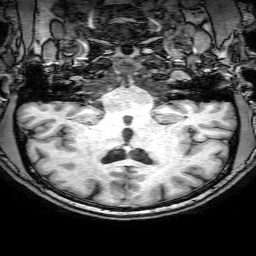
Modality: T1w
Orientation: sagittal
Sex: male
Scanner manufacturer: philips
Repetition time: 0.008102 s
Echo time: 0.0037 s